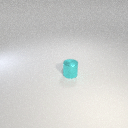
small cyan metal cylinder